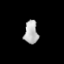
Tissue: lung
Cell type: Endothelial cells
Senescence score: 0.542
Nuclear area (px): 319
Mean DAPI intensity: 175.451